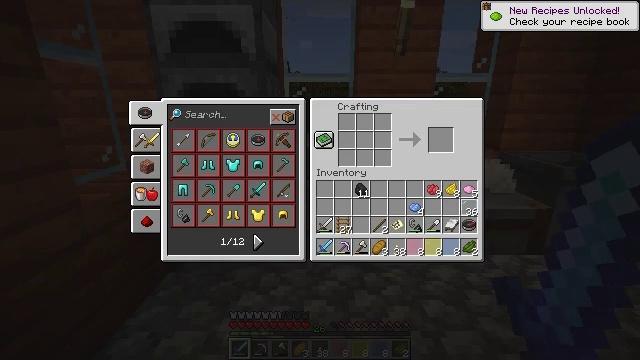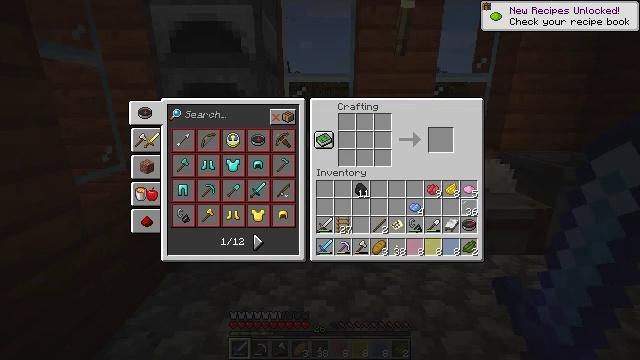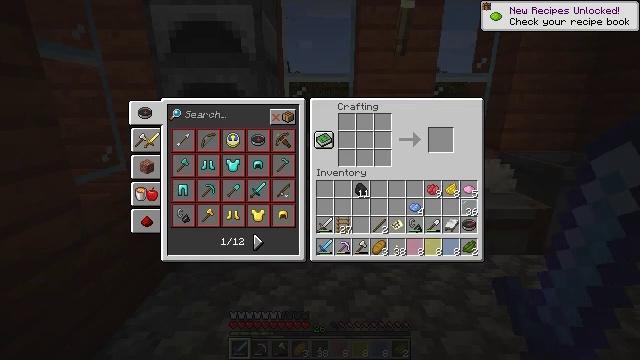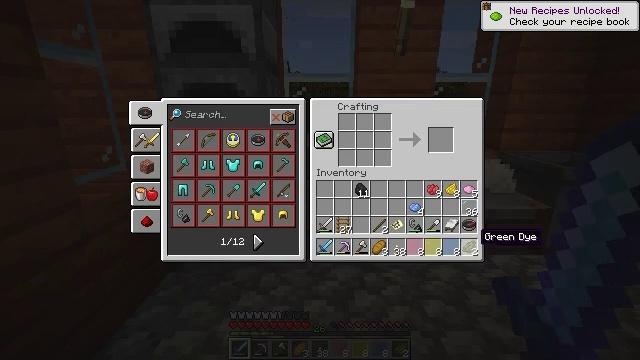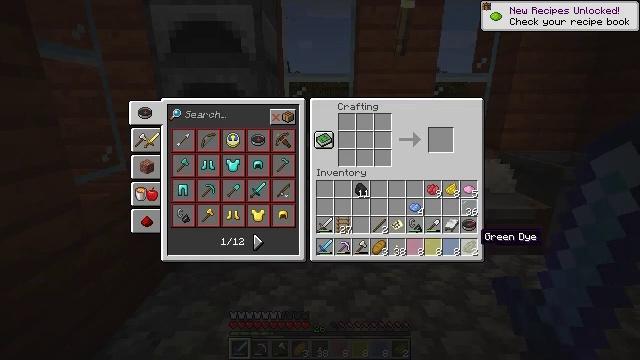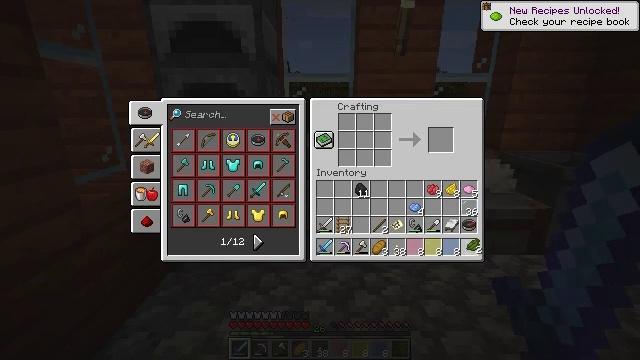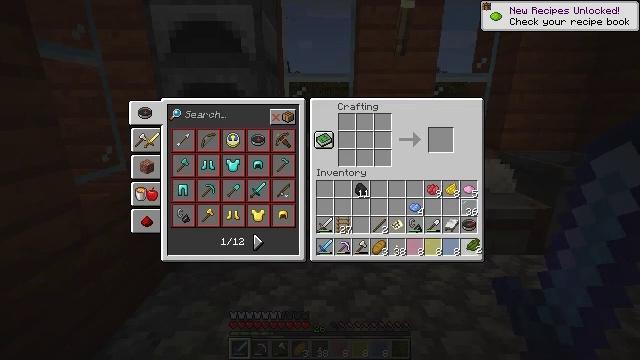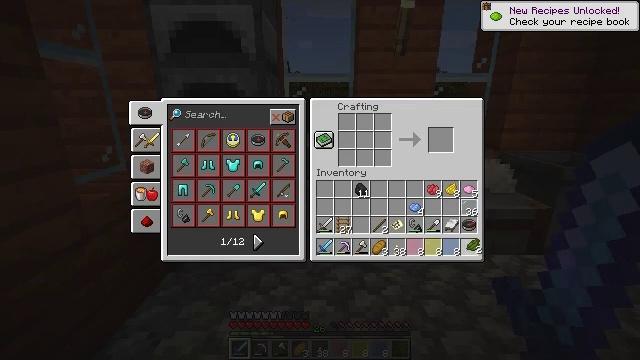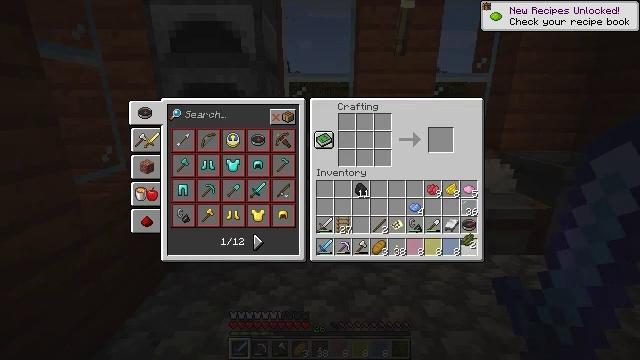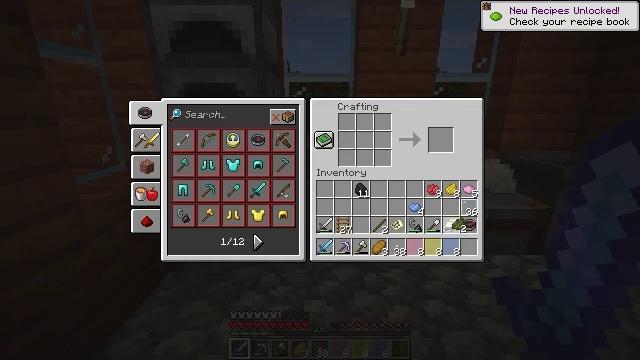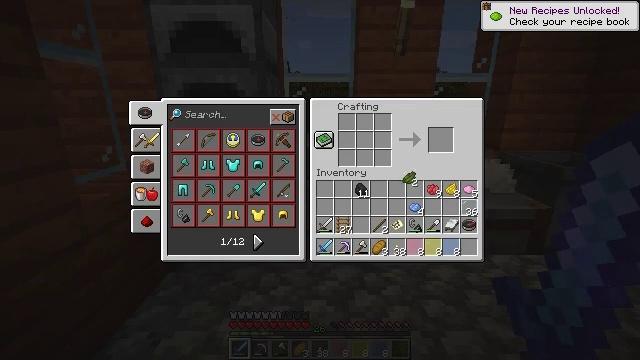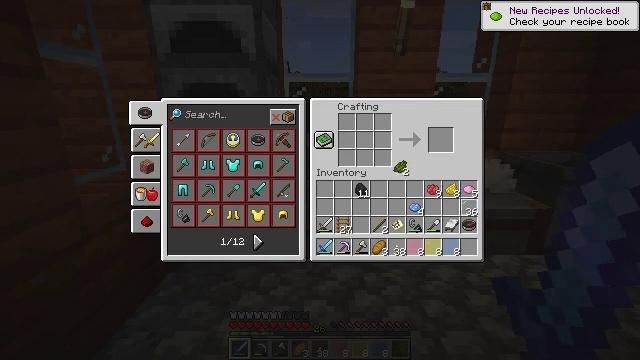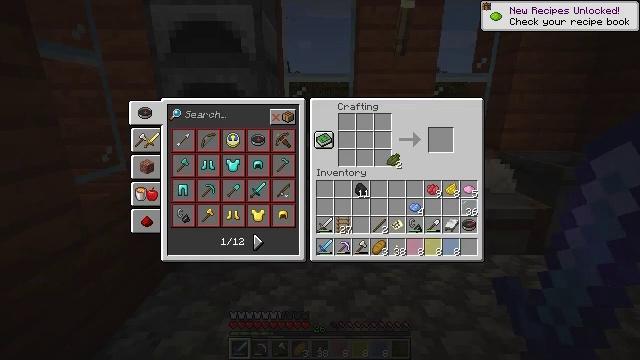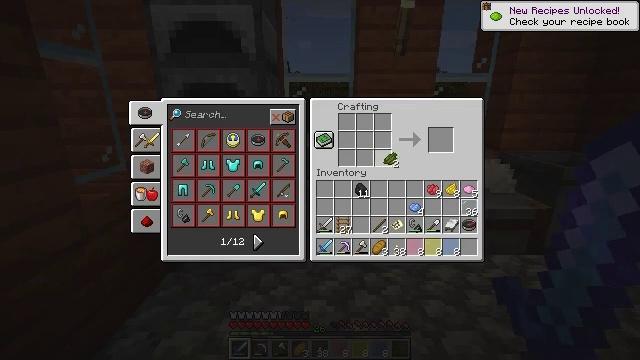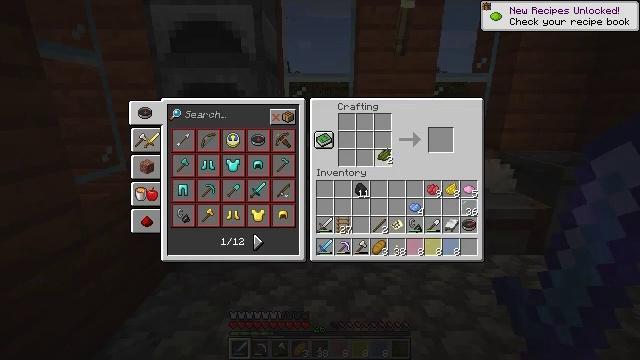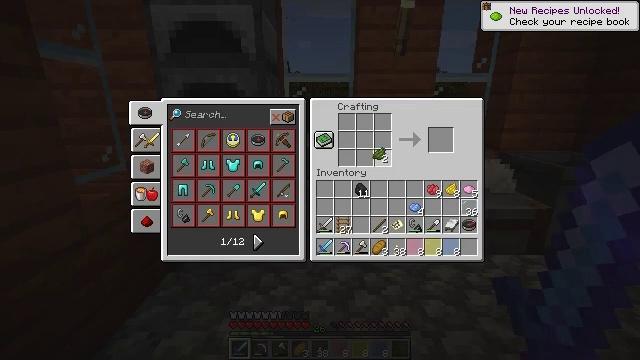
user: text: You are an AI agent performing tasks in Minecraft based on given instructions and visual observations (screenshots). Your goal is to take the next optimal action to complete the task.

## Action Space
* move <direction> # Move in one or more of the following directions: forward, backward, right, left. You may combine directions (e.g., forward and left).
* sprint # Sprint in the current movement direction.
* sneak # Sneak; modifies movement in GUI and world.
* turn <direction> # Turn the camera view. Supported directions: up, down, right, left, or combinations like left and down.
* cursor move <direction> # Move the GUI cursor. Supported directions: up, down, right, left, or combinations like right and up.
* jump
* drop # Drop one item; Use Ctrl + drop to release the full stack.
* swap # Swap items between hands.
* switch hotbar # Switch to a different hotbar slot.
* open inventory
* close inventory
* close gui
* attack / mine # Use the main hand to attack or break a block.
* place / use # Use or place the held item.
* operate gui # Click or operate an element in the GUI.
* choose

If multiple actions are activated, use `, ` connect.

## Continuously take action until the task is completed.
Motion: motion action
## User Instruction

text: Open the crafting table to make green stained glass pane.
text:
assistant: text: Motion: no_op
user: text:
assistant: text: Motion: no_op
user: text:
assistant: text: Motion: no_op
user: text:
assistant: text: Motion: no_op
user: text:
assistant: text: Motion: operate gui
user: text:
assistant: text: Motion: operate gui
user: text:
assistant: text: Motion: operate gui
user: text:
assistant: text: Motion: operate gui
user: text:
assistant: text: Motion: cursor move left and up
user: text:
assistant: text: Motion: cursor move left and up
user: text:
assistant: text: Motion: cursor move left and up
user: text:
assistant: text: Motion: cursor move left
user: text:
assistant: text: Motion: no_op
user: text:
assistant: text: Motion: no_op
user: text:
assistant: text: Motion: no_op
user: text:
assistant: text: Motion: cursor move left
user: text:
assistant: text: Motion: no_op
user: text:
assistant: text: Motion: no_op
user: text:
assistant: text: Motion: no_op
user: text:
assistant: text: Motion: no_op
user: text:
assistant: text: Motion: operate gui
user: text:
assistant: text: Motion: operate gui
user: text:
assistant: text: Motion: operate gui
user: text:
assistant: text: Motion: no_op
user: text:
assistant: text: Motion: no_op
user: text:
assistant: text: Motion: cursor move right and down
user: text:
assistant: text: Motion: cursor move right and down
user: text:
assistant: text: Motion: cursor move right and down
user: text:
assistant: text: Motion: cursor move right and down
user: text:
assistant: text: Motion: no_op